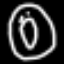
Label: donut